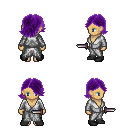
a pixel art fantasy rpg character, female body template, human, tanned skin, white robe, teal pants, purple swoop hairstyle, black shoes, dagger, four views (front, back, left, right), 2x2 character sprite sheet, small pixel art, hard edges, no anti-aliasing